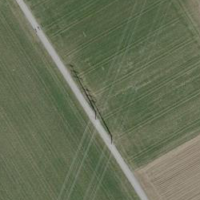
EUNIS habitat code: 52
Species observed at this site:
Lamium purpureum